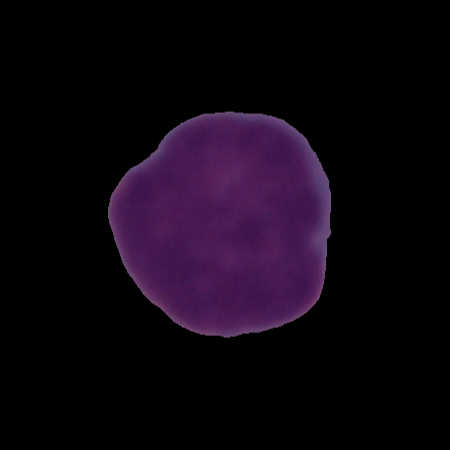
Label: cancer